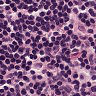
Metastatic tissue present: no